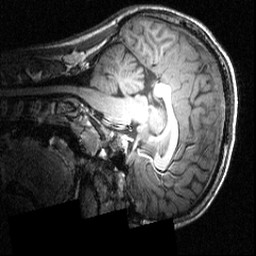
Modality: T1w
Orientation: sagittal
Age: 12
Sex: male
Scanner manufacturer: siemens
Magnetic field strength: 3.951 T
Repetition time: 1.5 s
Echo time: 0.00335 s